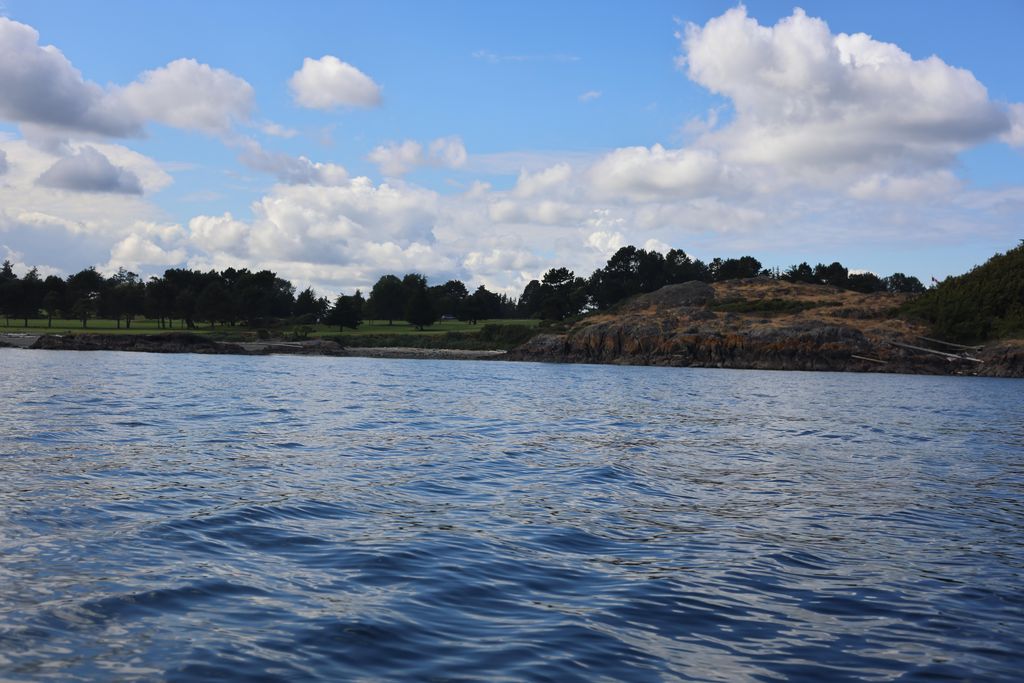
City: victoria